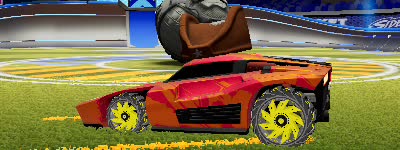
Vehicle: breakout